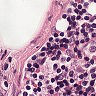
Metastatic tissue present: no